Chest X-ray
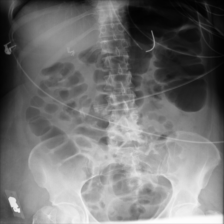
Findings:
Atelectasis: negative
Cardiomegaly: negative
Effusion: negative
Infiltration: negative
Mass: negative
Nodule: negative
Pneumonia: negative
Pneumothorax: negative
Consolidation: negative
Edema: negative
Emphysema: negative
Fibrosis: negative
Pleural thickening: negative
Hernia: negative